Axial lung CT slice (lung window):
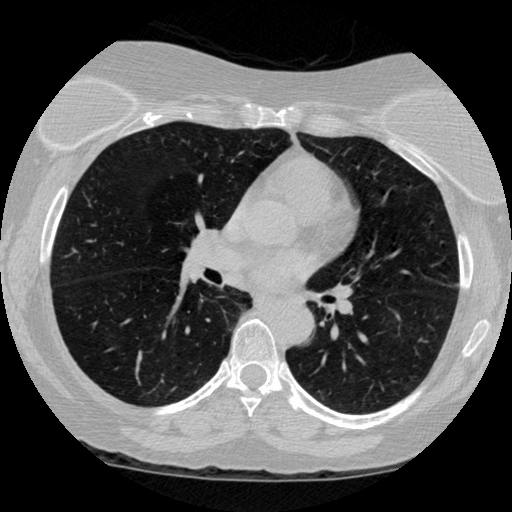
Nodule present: no